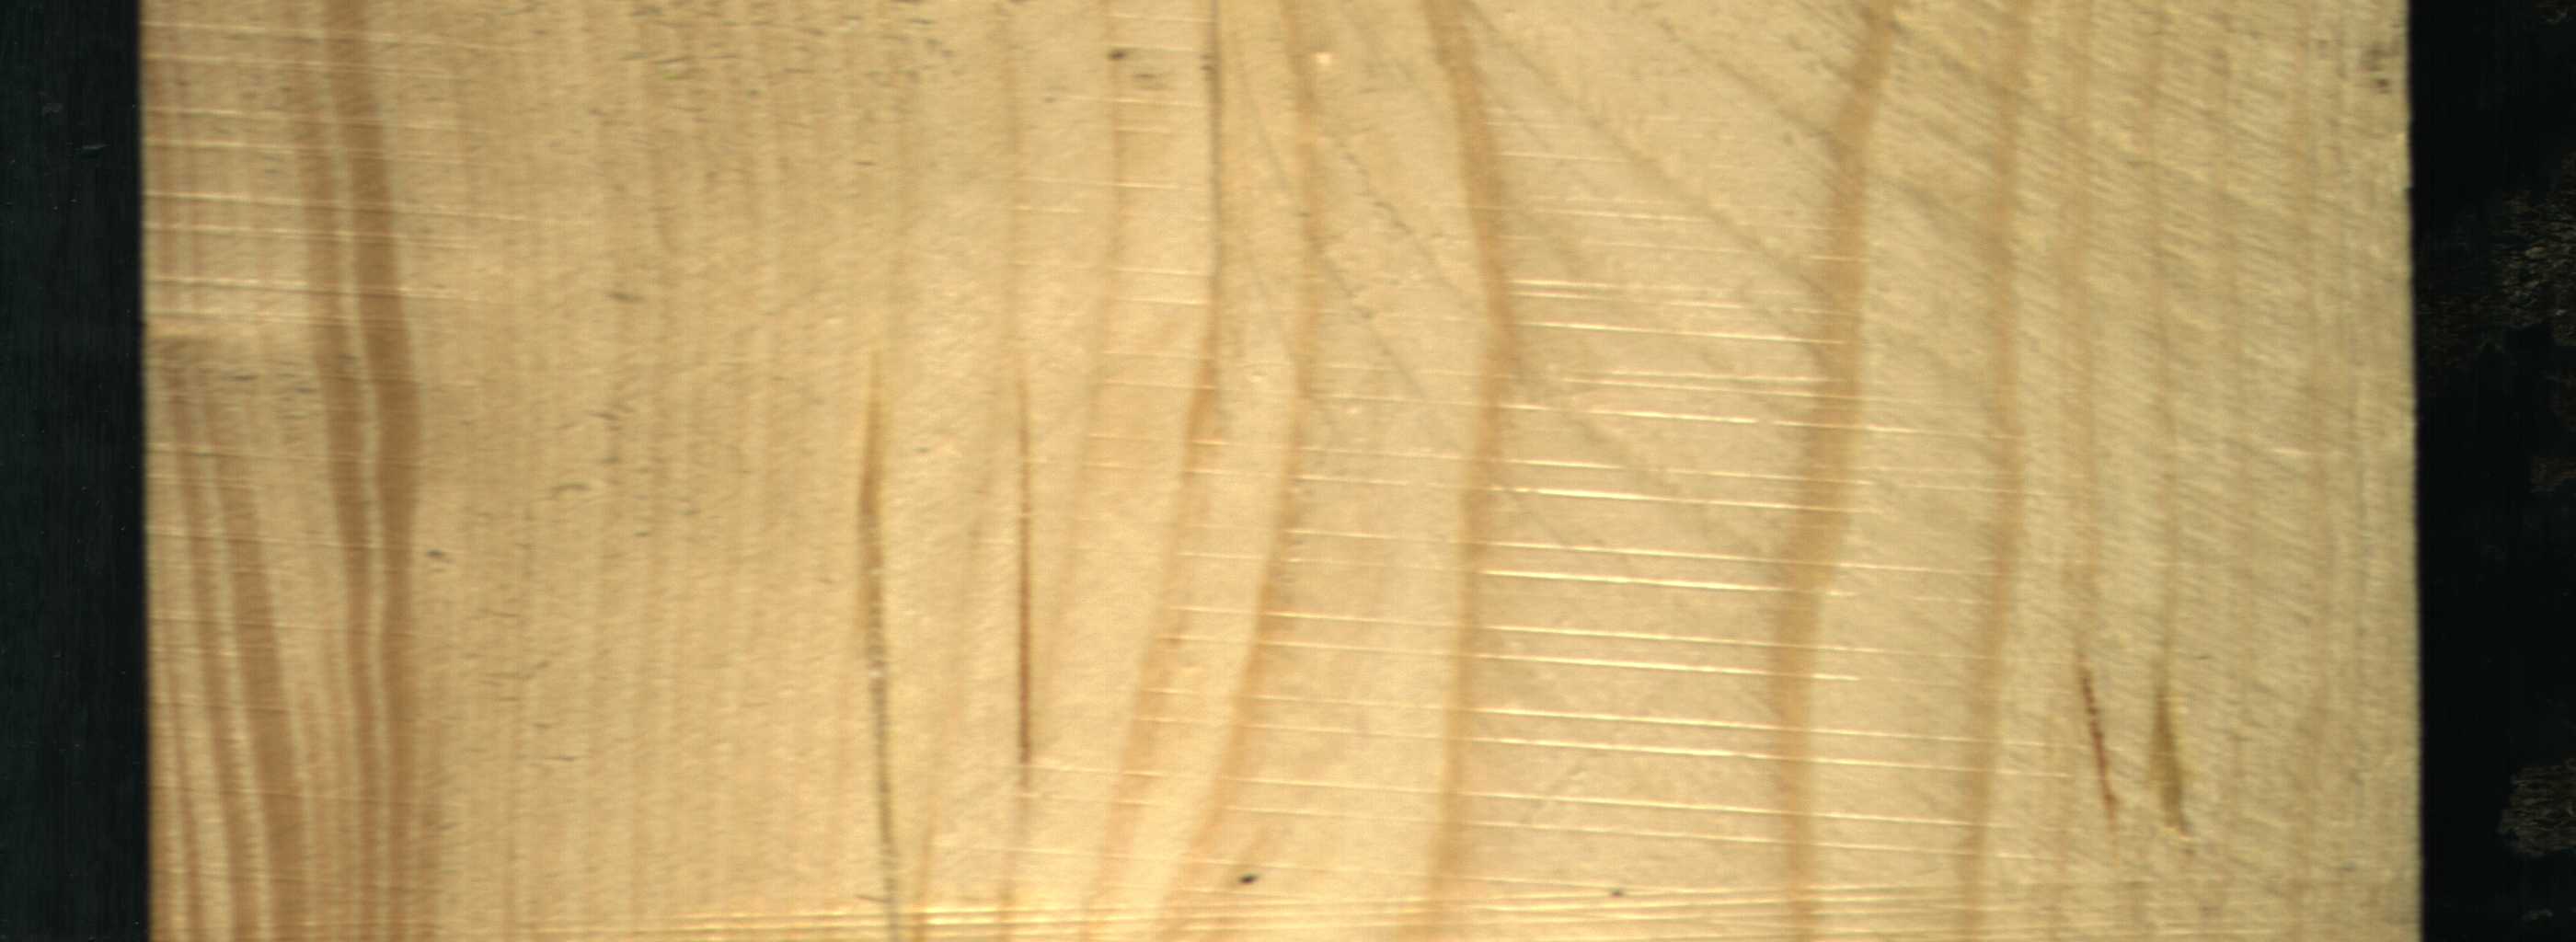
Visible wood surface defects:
resin
resin